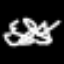
Label: squiggle